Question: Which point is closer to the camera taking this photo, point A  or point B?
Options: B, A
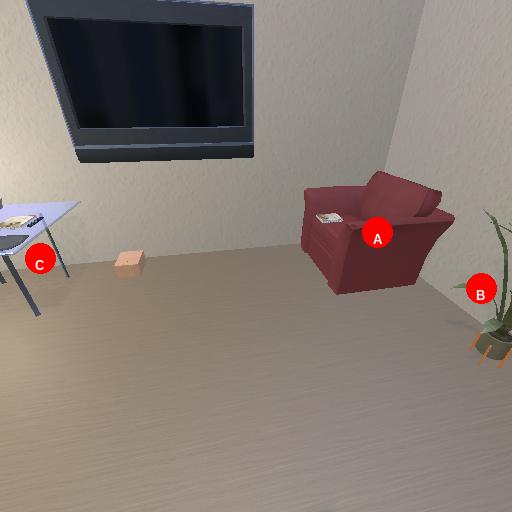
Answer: B